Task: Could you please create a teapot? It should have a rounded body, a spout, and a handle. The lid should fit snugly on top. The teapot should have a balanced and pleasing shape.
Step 9:
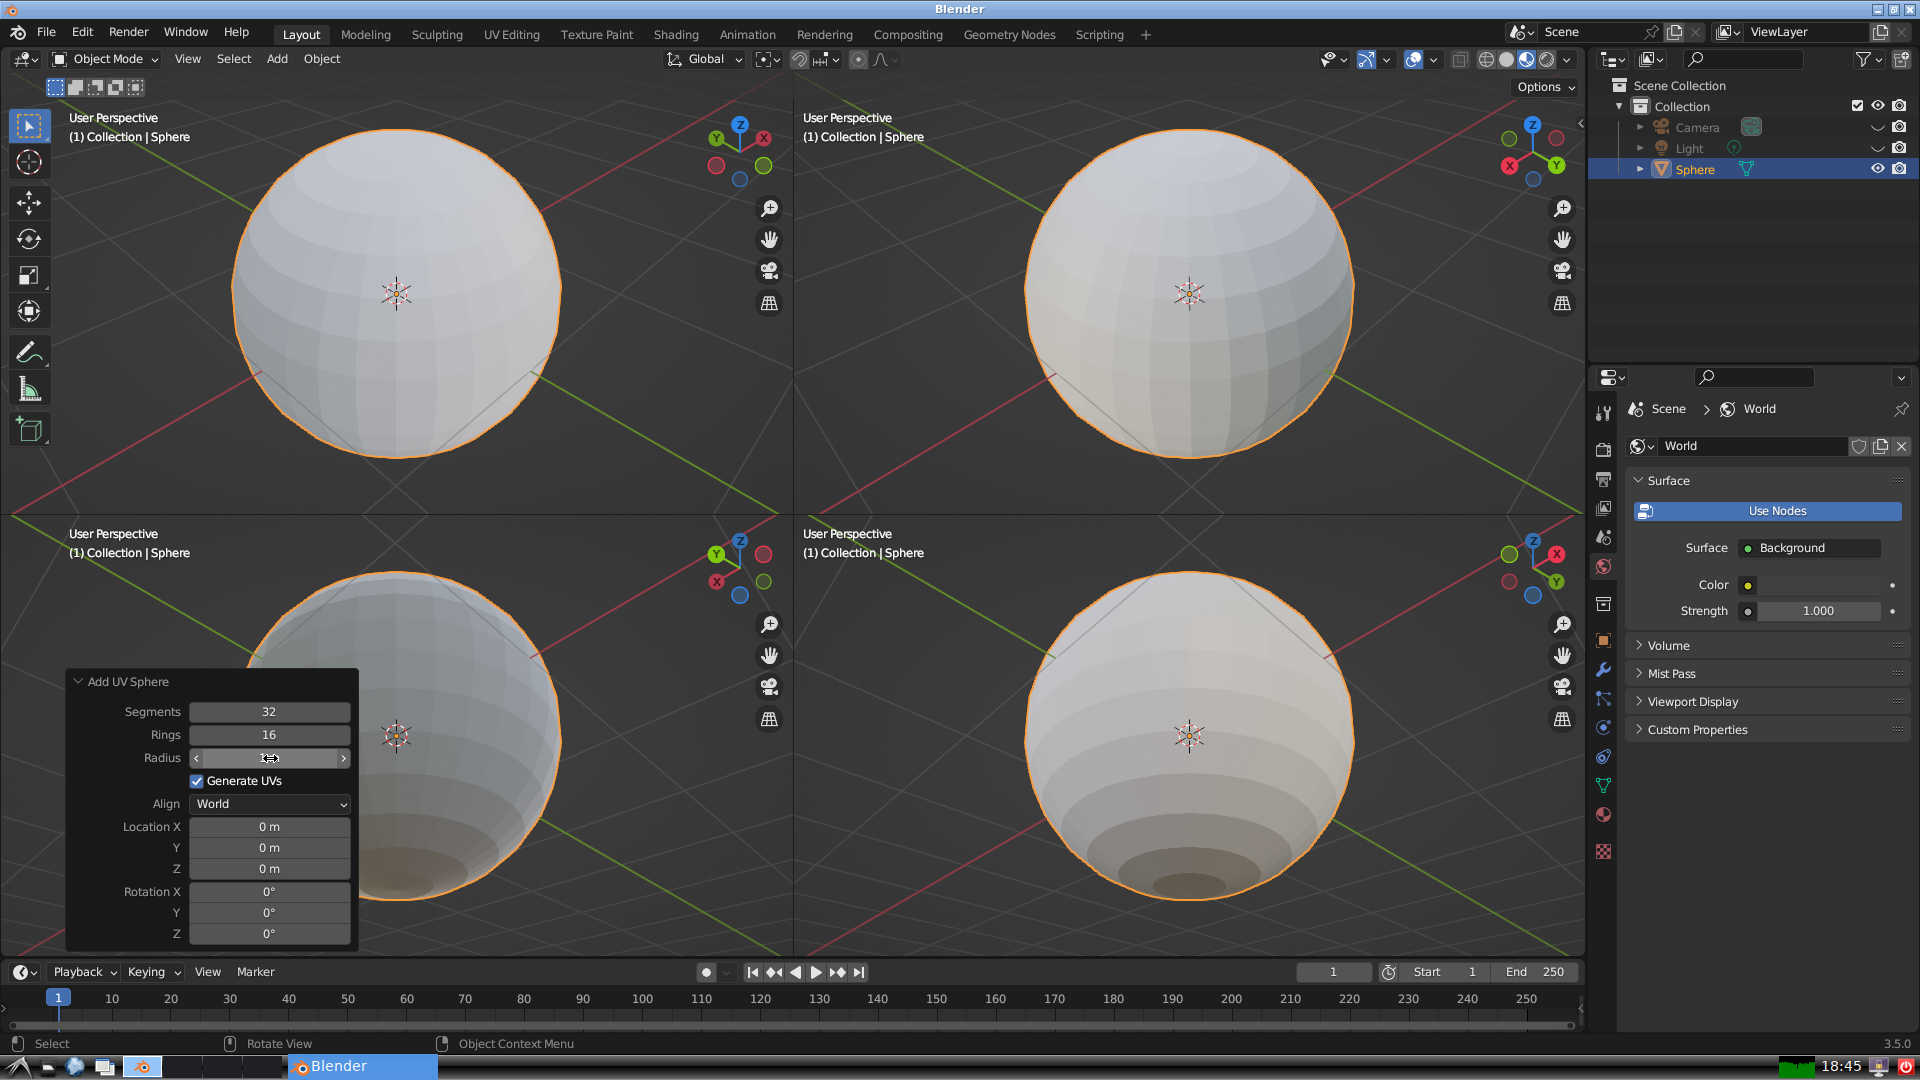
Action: {"mouse_move": [960, 540]}